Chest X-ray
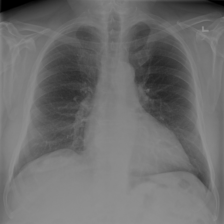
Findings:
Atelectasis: negative
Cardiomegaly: positive
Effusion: negative
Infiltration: negative
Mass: negative
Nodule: negative
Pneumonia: negative
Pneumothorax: negative
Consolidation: negative
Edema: negative
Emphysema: negative
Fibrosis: negative
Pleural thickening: negative
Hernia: negative